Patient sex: F
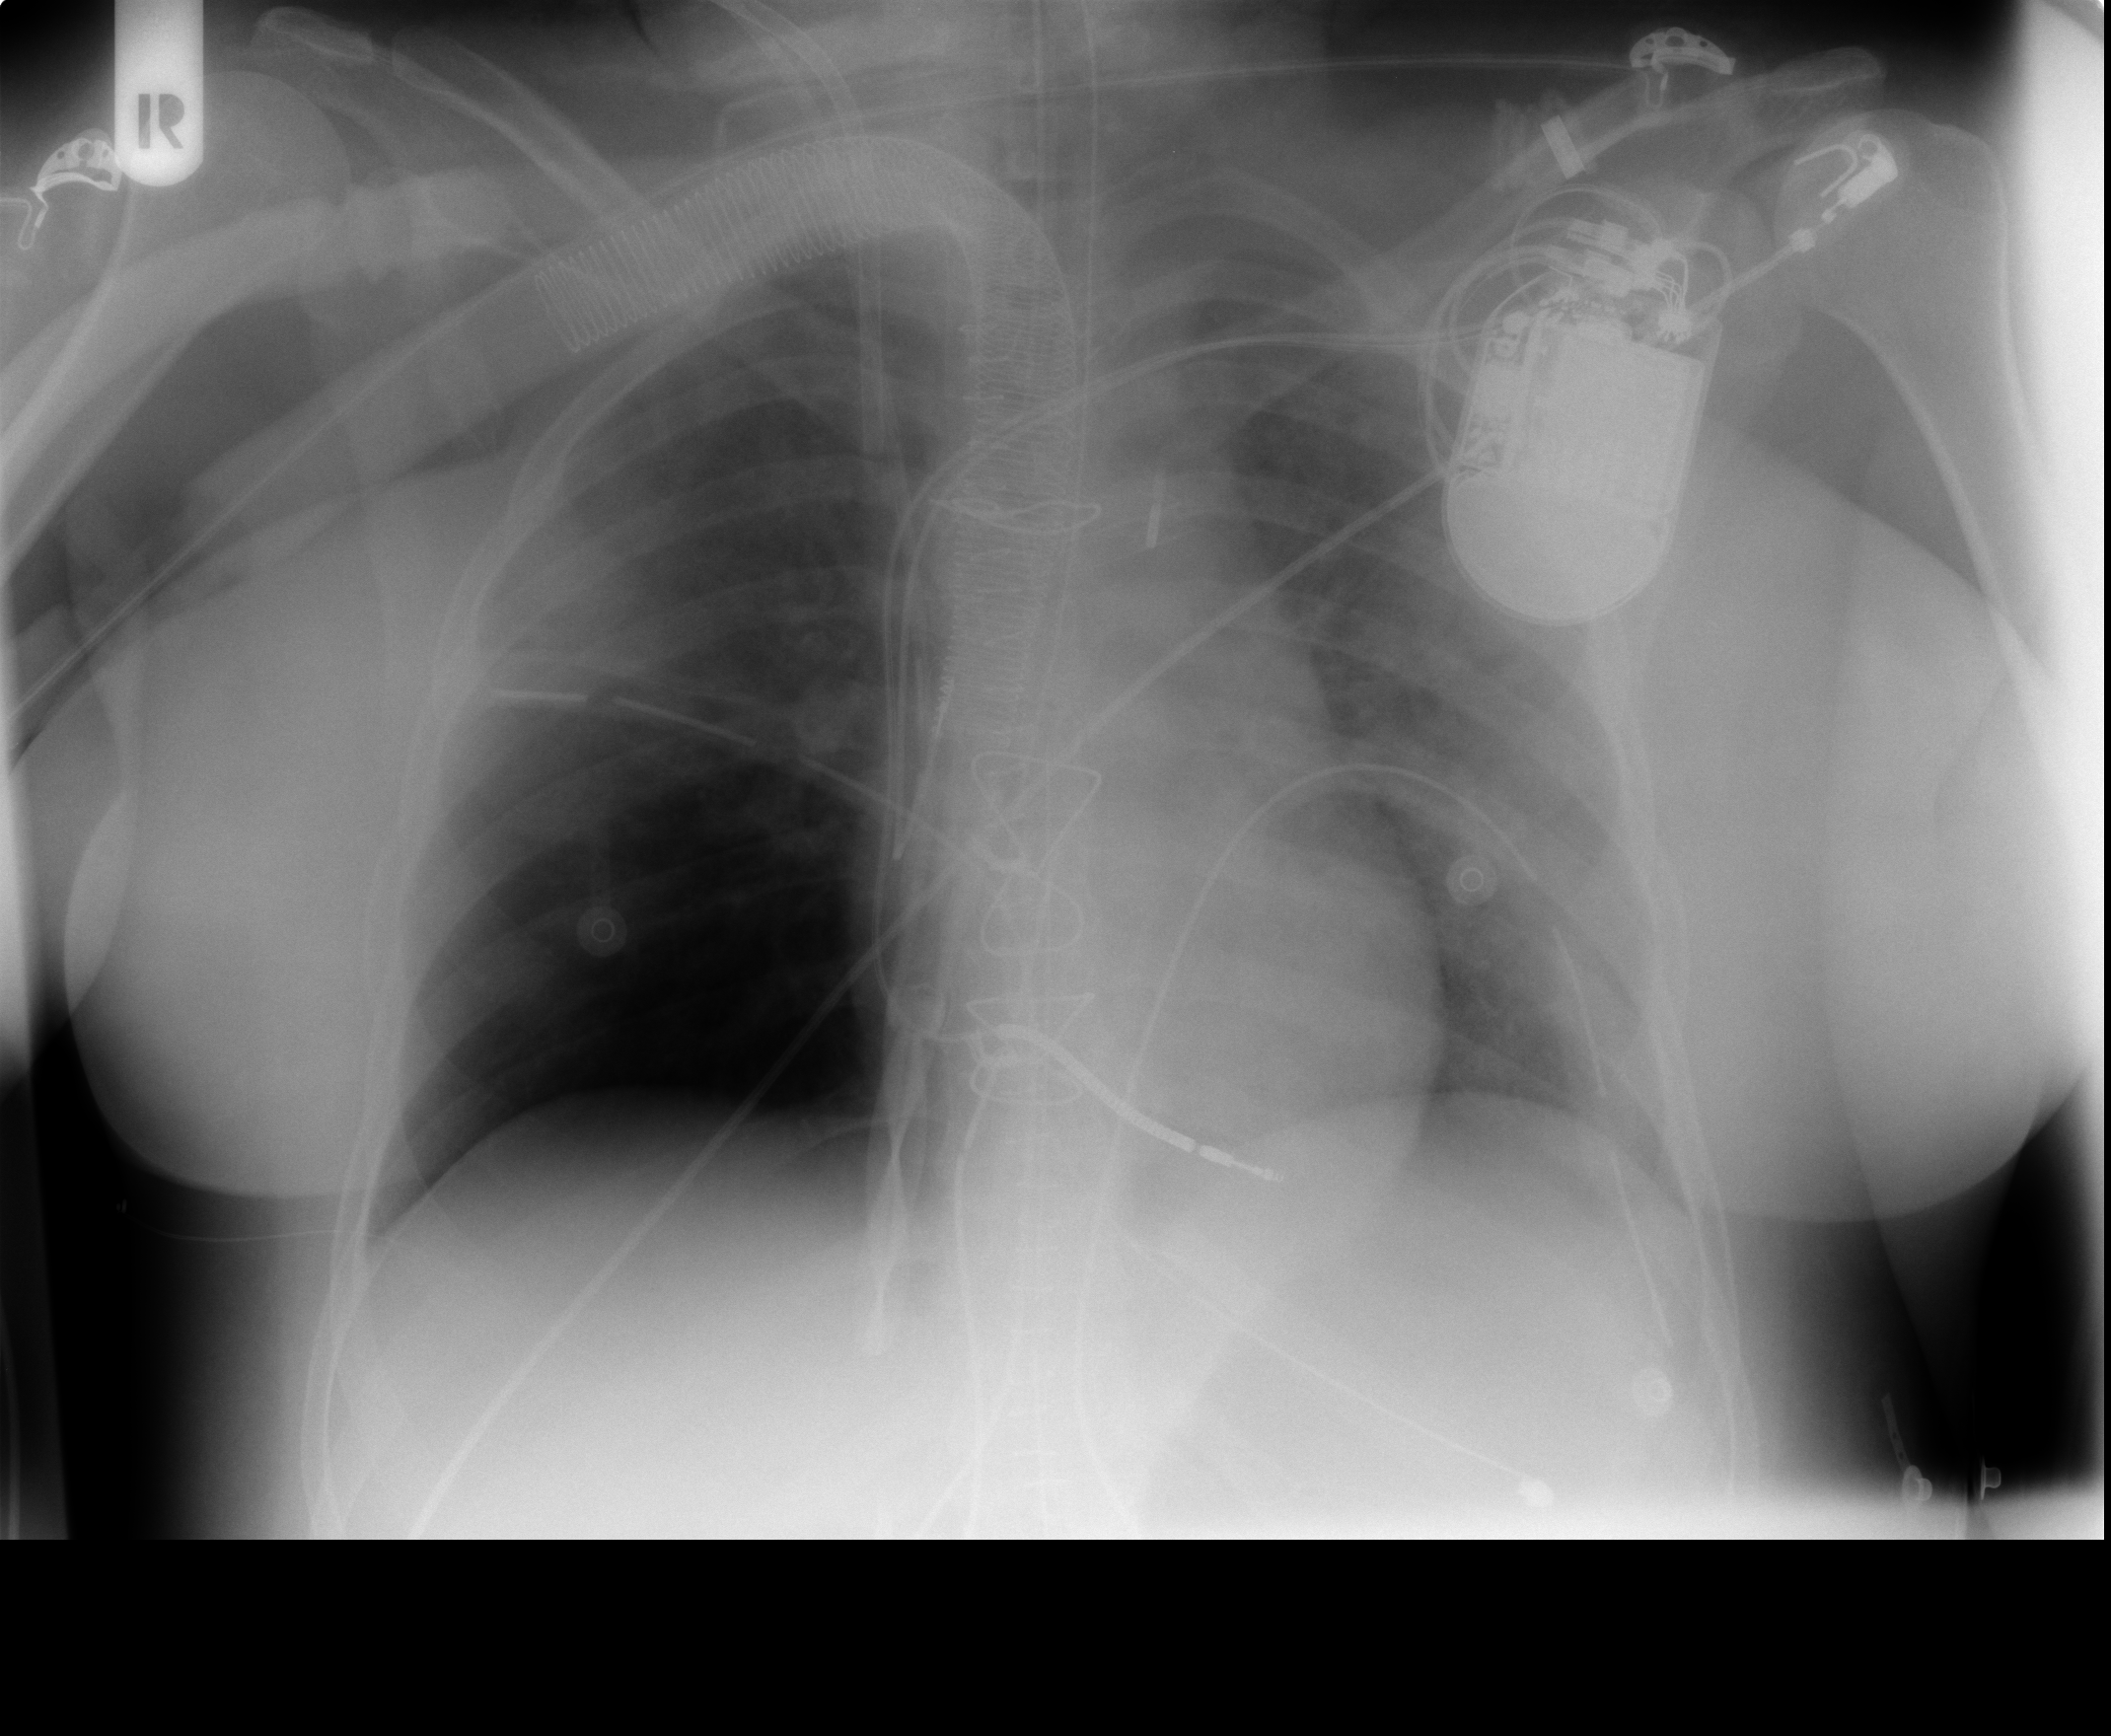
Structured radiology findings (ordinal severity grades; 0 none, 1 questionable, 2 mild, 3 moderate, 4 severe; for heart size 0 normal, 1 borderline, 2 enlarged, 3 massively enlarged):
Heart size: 0
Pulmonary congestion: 2
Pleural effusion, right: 0
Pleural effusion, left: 0
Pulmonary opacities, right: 3
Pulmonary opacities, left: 3
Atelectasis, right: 2
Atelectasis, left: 2